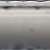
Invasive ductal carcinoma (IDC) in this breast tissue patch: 0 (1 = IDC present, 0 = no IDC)